Question: I'm new to Android, Developing an application to give users the ability to publish posts with images and small texts, I'm looking for a way to give the possibility to the user to edit his post like the screenshot; so when the user press the edit button The layout changes and the menu on the top changes as well, for example instead of the TextView I will show an EditText, so the user can change his text.
Here is the screenshot

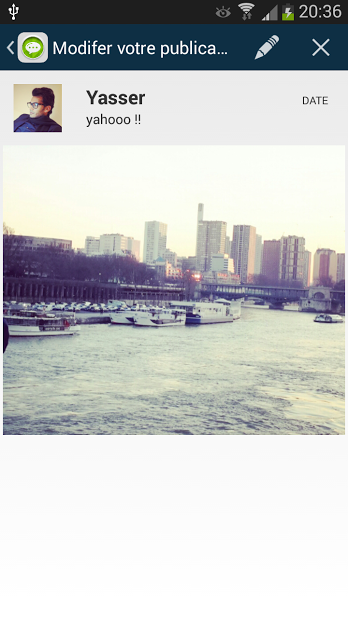
Answer: Use <URL>, to switch between two layouts xmls. Define
'''
<ViewFlipper>
<include layout="@layout/xml1" />
<include layout="@layout/xml2" />
</ViewFlipper>
'''
then you can use viewFlipper.showNext() and viewFlipper.showPrevious() to toggle between the two views. By default, the first xml layout will be rendered.
Fragments can also be used in this case, but I don't see the need for having individual lifecycles for the two layouts. ViewFlipper is a normal viewgroup which can be added even in listviews easily, not that easy with fragments.
Hope that helps.